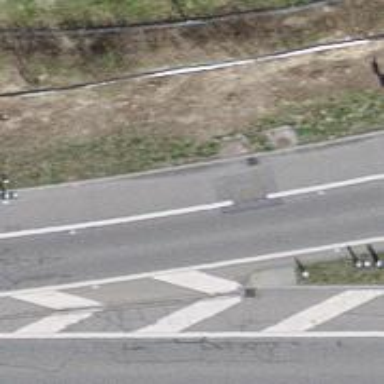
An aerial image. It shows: Asphalt motorway link.